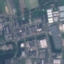
Label: Industrial